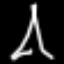
Label: The Eiffel Tower